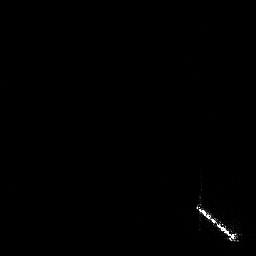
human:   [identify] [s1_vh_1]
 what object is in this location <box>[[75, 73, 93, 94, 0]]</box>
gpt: <ref>1 large ship at the bottom right</ref>